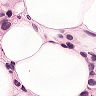
Metastatic tissue present: yes